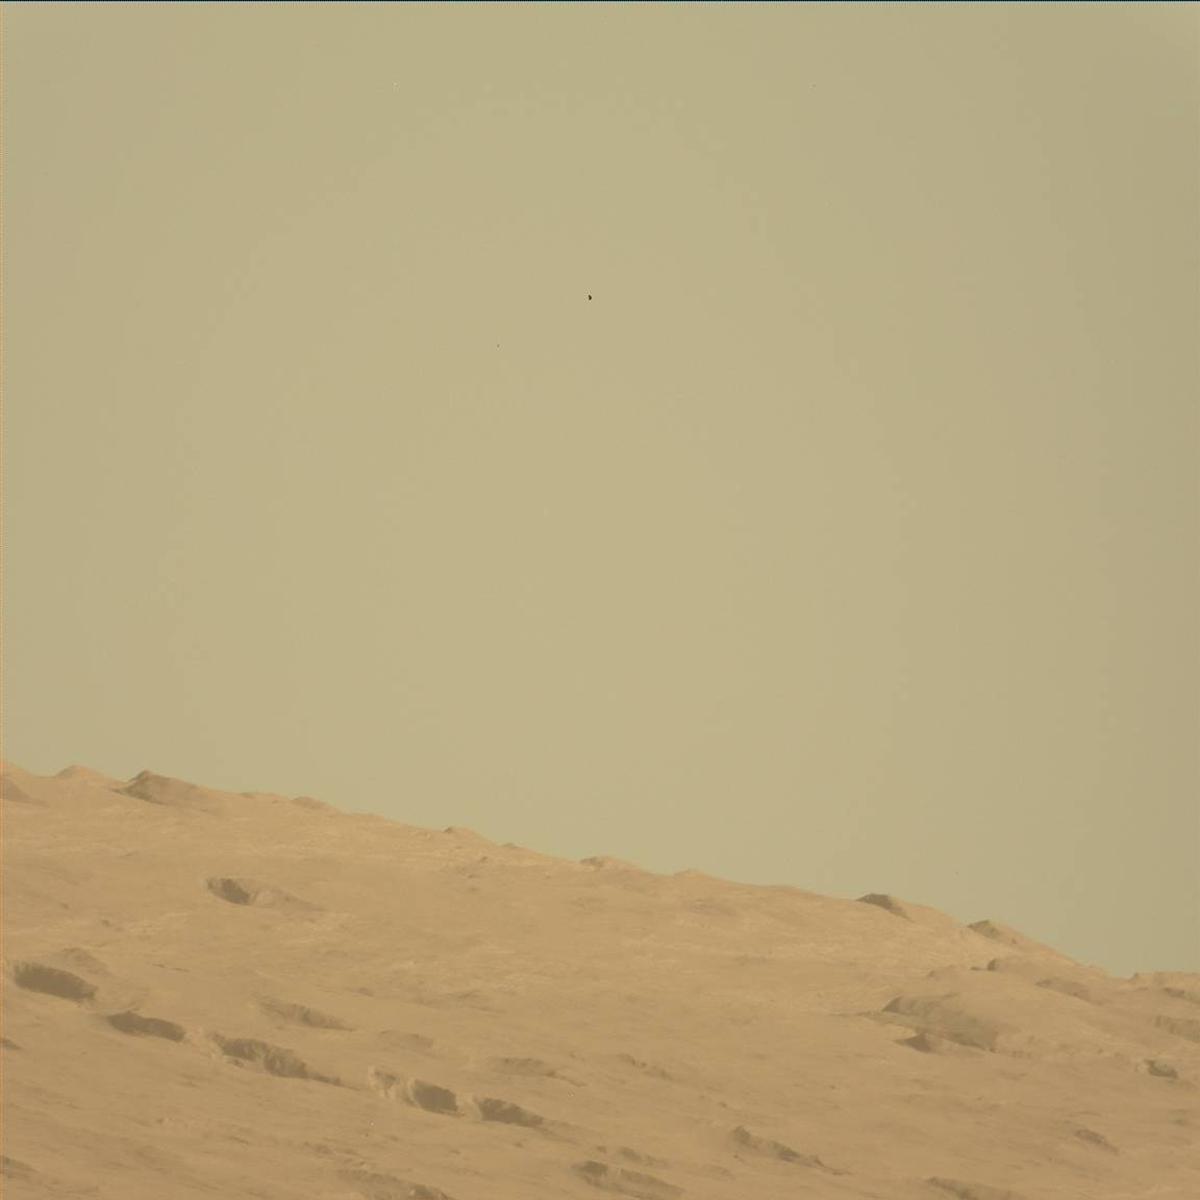
Terrain classes present: Ridge, Sand / Soil, Sky